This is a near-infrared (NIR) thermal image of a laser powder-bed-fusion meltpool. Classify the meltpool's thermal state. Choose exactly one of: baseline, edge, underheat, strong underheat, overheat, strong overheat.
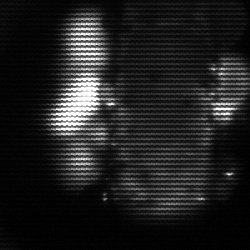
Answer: strong underheat